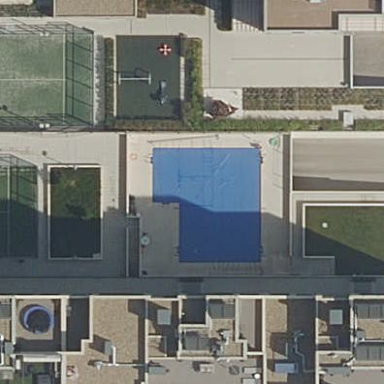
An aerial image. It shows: Swimming pool located in leisure land.